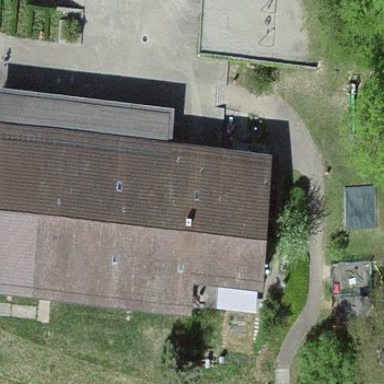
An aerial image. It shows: School building.